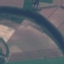
Land use / land cover: River